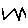
Label: zigzag